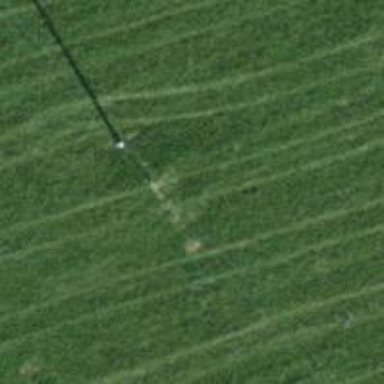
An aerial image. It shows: Power pole.